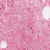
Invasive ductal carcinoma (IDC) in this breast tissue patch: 0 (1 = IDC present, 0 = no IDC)